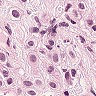
Metastatic tissue present: yes